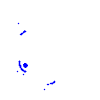
Particle: kaon